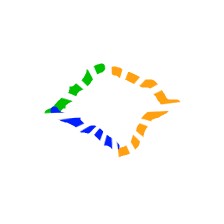
Shape: rhombus